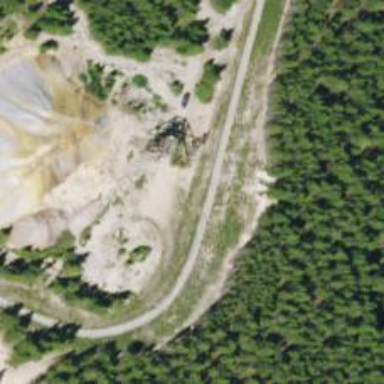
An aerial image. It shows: Quarry area.